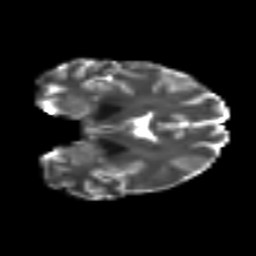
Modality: T2w
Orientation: coronal
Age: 29
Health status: ill
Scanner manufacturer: philips
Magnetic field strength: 3 T
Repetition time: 9 s
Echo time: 0.127 s